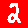
Digit: 2